Question: In a web page running on an Android browser (on a Galaxy Nexus), is it possible to disable the feature that suggests words (in a box above the keyboard) and underlines them as you type?

I tried 'autocomplete="off" autocorrect="off"', but it had no effect.
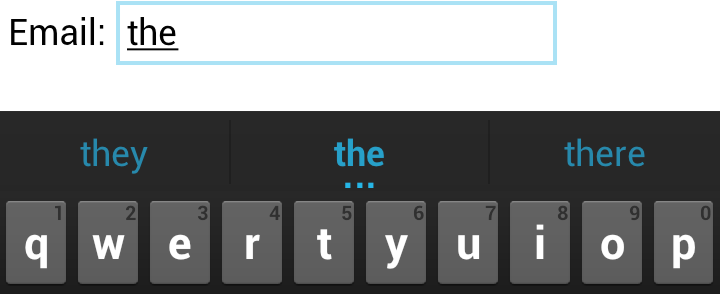
Answer: > In a web page running on an Android browser (on a Galaxy Nexus), is it
possible to disable the feature that suggests words (in a box above
the keyboard)
No
> and underlines them as you type?
No
Those are user preferences and moreover if the user bought a keyboard app, it can have its own setting to auto-complete.